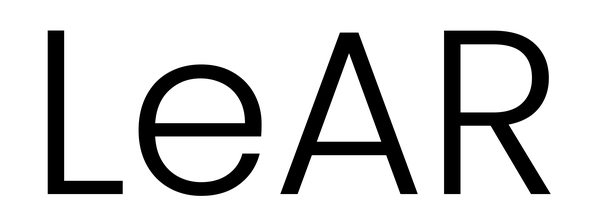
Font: Poppins-Light